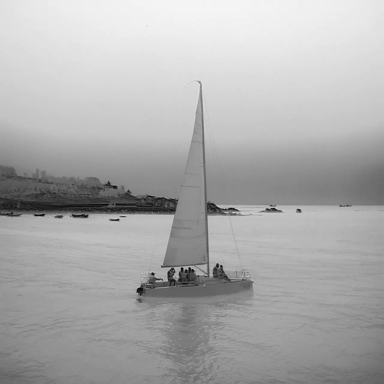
There are ten bulk_carriers in the infrared image.